Question: Suppose I have a selectbox with options like this:
'''
<select id="X">
<option...
.
.
.
...</option>
</select>
'''
Now suppose I have another selectbox that only has only option in it like this:
'''
<select id="Y">
<option value="someValue">Some Value</option>
</select>
'''
But other options could be added to the selectbox .
I use
'''
$("#X").change(/*some code here*/);
$("#Y").change(/*some other code here*/);
'''
to detect whenever an option is changed to display some view that corresponds to the currently selected option in the selectbox.
But whenever selectbox contains only option and the user clicks on this option after he lost focus on this selectbox, obviously '$("#Y").change()' would not be triggered.
I want something that would trigger again when a user just makes a selection, regardless of what's currently selected in the selectbox.
Here is a screenshot of the selectbox containing one option:
So suppose the user selects something from box and something happens, now user selects the only option available from box . Now the same code has to be run as in '$("#Y").change(/*some other code here*/);'. What's the best approach here?
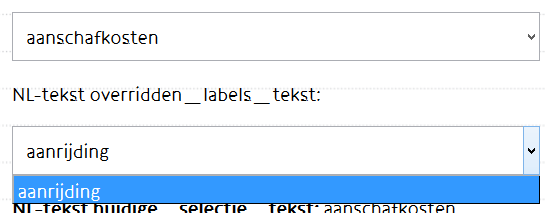
Answer: Well guess I have to replace
'''
$("#Y").change(/*some other code here*/);
'''
with
'''
$(document).on("click", '#Y option', function() {
/*some other code here*/
});
'''